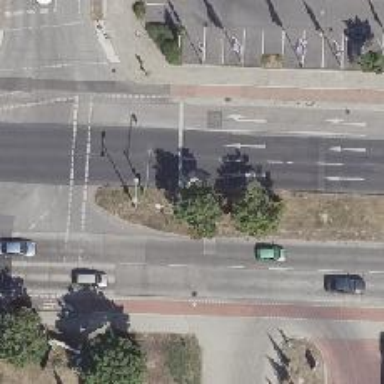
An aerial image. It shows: Road with traffic signals.